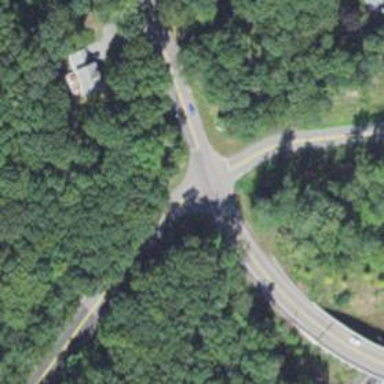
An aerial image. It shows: Stop road.